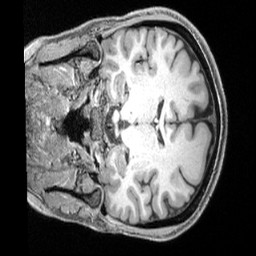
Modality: T1w
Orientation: coronal
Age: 35
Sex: female
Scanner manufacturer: siemens
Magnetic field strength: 3 T
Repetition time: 2.4 s
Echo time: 0.00228 s